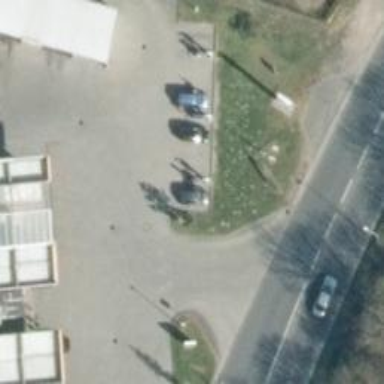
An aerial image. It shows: Road leading to fuel service station.